Question: Count the number of objects in the diagram.
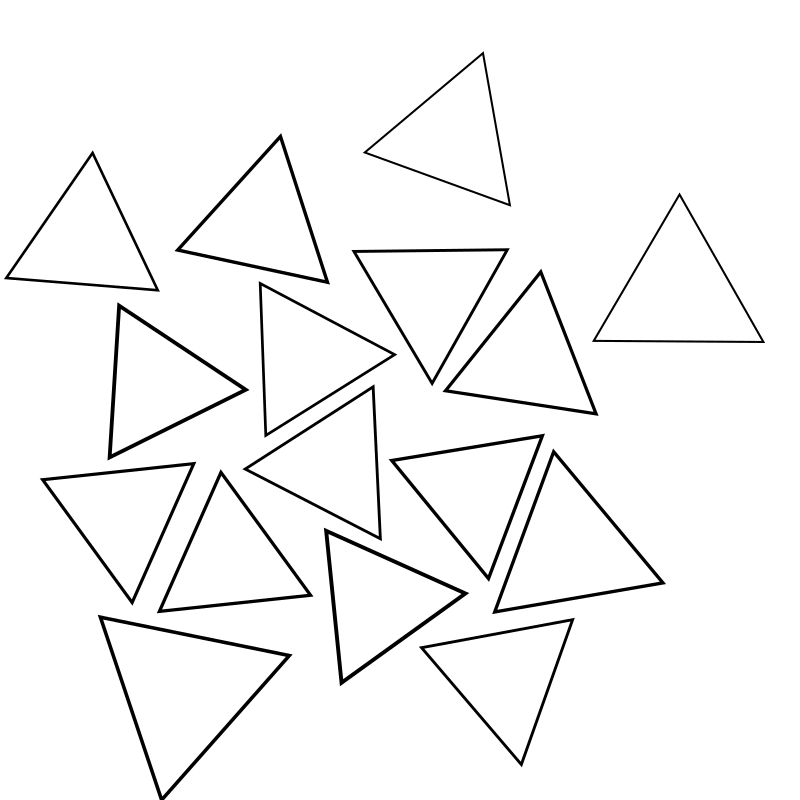
Answer: 16